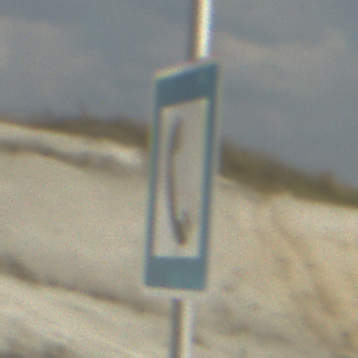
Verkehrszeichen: Fernsprecher
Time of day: MorningAfternoon
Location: Outdoor (Beach)
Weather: PartlyCloudy
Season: NotSpecified
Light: Natural